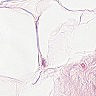
Metastatic tissue present: no